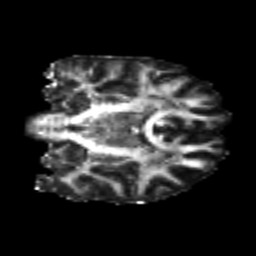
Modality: FA
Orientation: coronal
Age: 20
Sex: female
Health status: healthy
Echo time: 0.074 s